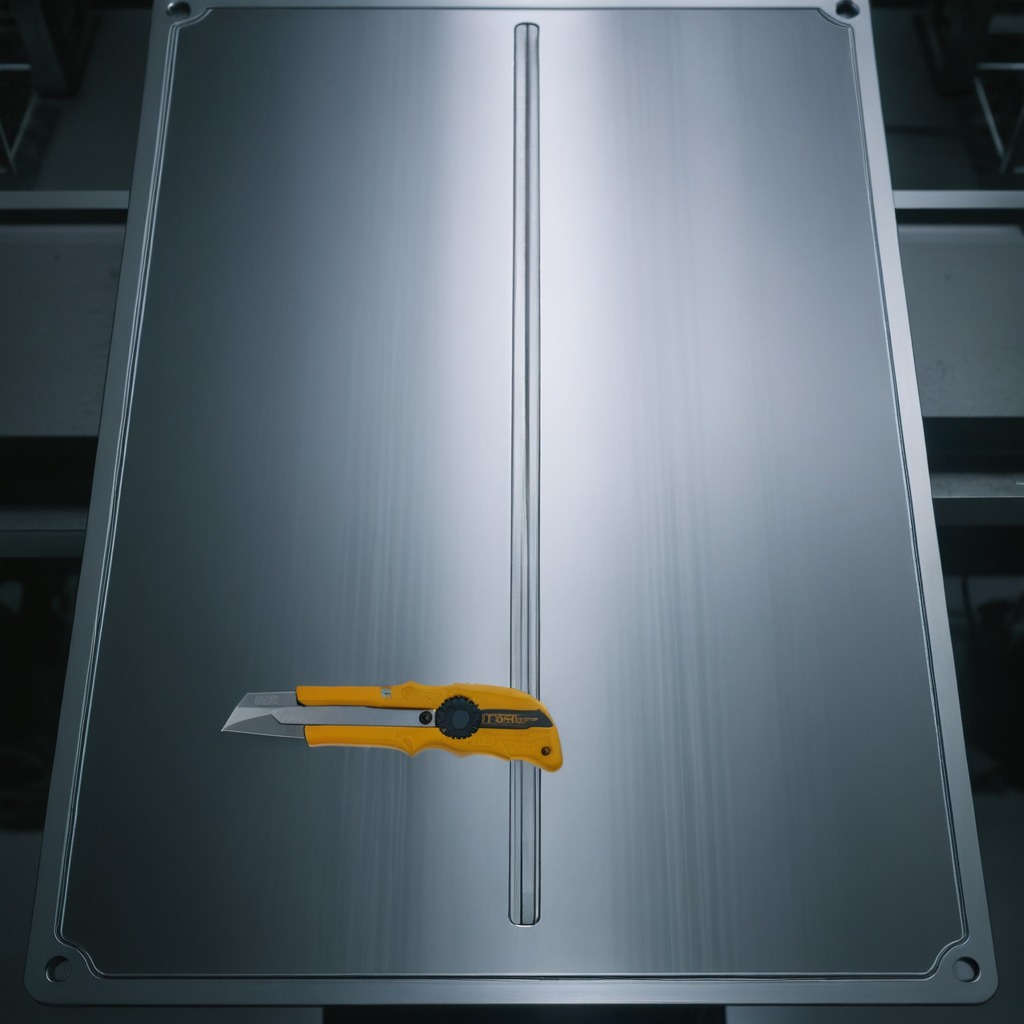
A utility knife lies on the metal table in a machine shop under fluorescent lights.